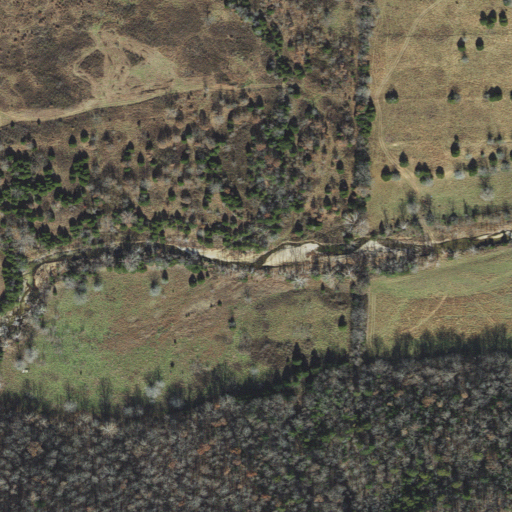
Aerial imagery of valley in Arkansas named Onion Hollow containing pasture, deciduous forest, and mixed forest